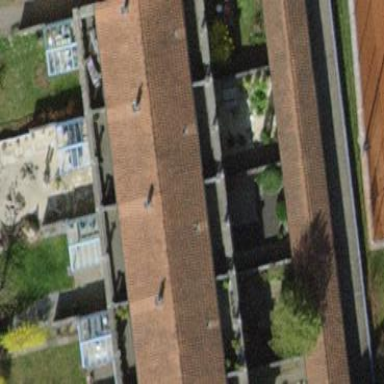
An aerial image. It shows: Terrace building.